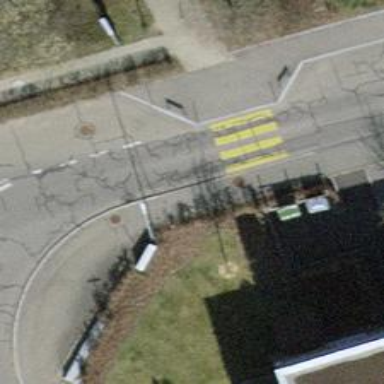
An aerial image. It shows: Footway with asphalt surface and marked zebra crossing.